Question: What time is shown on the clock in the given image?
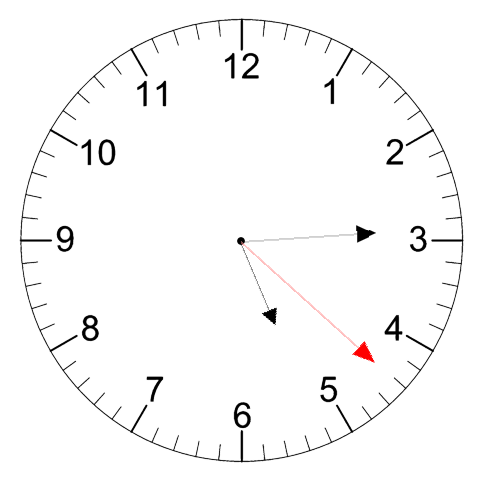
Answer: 05:14:22